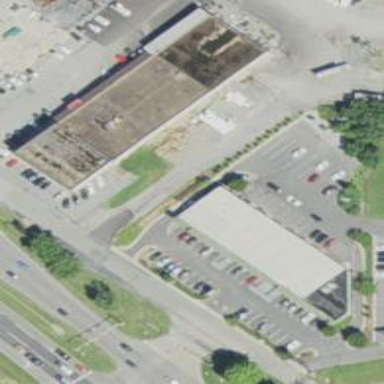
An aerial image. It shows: Retail building.